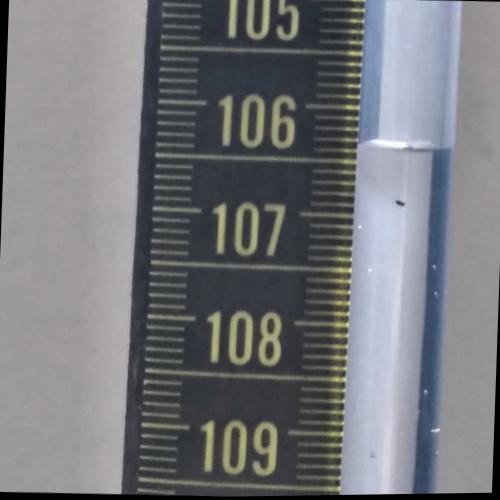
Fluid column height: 106.3 cm